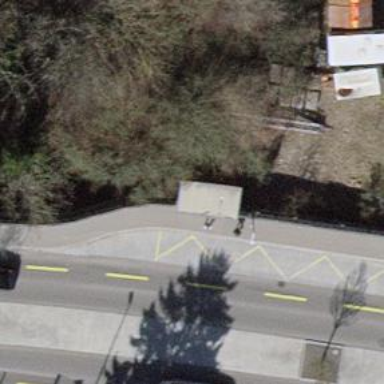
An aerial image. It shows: Bus stop with shelter. It is platform for public transport.